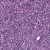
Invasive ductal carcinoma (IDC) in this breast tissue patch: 1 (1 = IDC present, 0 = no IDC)